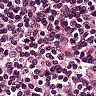
Metastatic tissue present: no